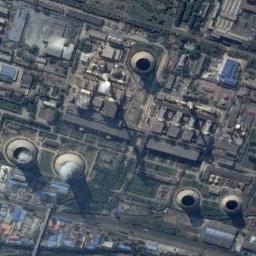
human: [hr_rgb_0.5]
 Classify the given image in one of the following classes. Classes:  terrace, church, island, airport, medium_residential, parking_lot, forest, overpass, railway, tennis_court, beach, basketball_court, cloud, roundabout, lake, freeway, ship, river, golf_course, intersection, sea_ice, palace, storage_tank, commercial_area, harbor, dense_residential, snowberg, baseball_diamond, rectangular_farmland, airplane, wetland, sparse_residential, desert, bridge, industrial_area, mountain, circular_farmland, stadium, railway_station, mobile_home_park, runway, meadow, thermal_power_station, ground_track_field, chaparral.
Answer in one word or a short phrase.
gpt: thermal_power_station